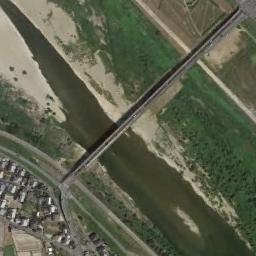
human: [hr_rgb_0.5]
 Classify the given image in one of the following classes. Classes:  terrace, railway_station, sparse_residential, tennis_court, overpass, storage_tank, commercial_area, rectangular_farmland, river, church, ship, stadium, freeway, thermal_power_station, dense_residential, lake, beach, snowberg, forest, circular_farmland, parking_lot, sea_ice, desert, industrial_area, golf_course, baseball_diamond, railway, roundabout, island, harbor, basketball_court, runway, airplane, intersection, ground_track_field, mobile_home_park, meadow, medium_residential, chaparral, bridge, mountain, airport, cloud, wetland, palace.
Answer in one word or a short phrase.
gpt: bridge